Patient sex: M
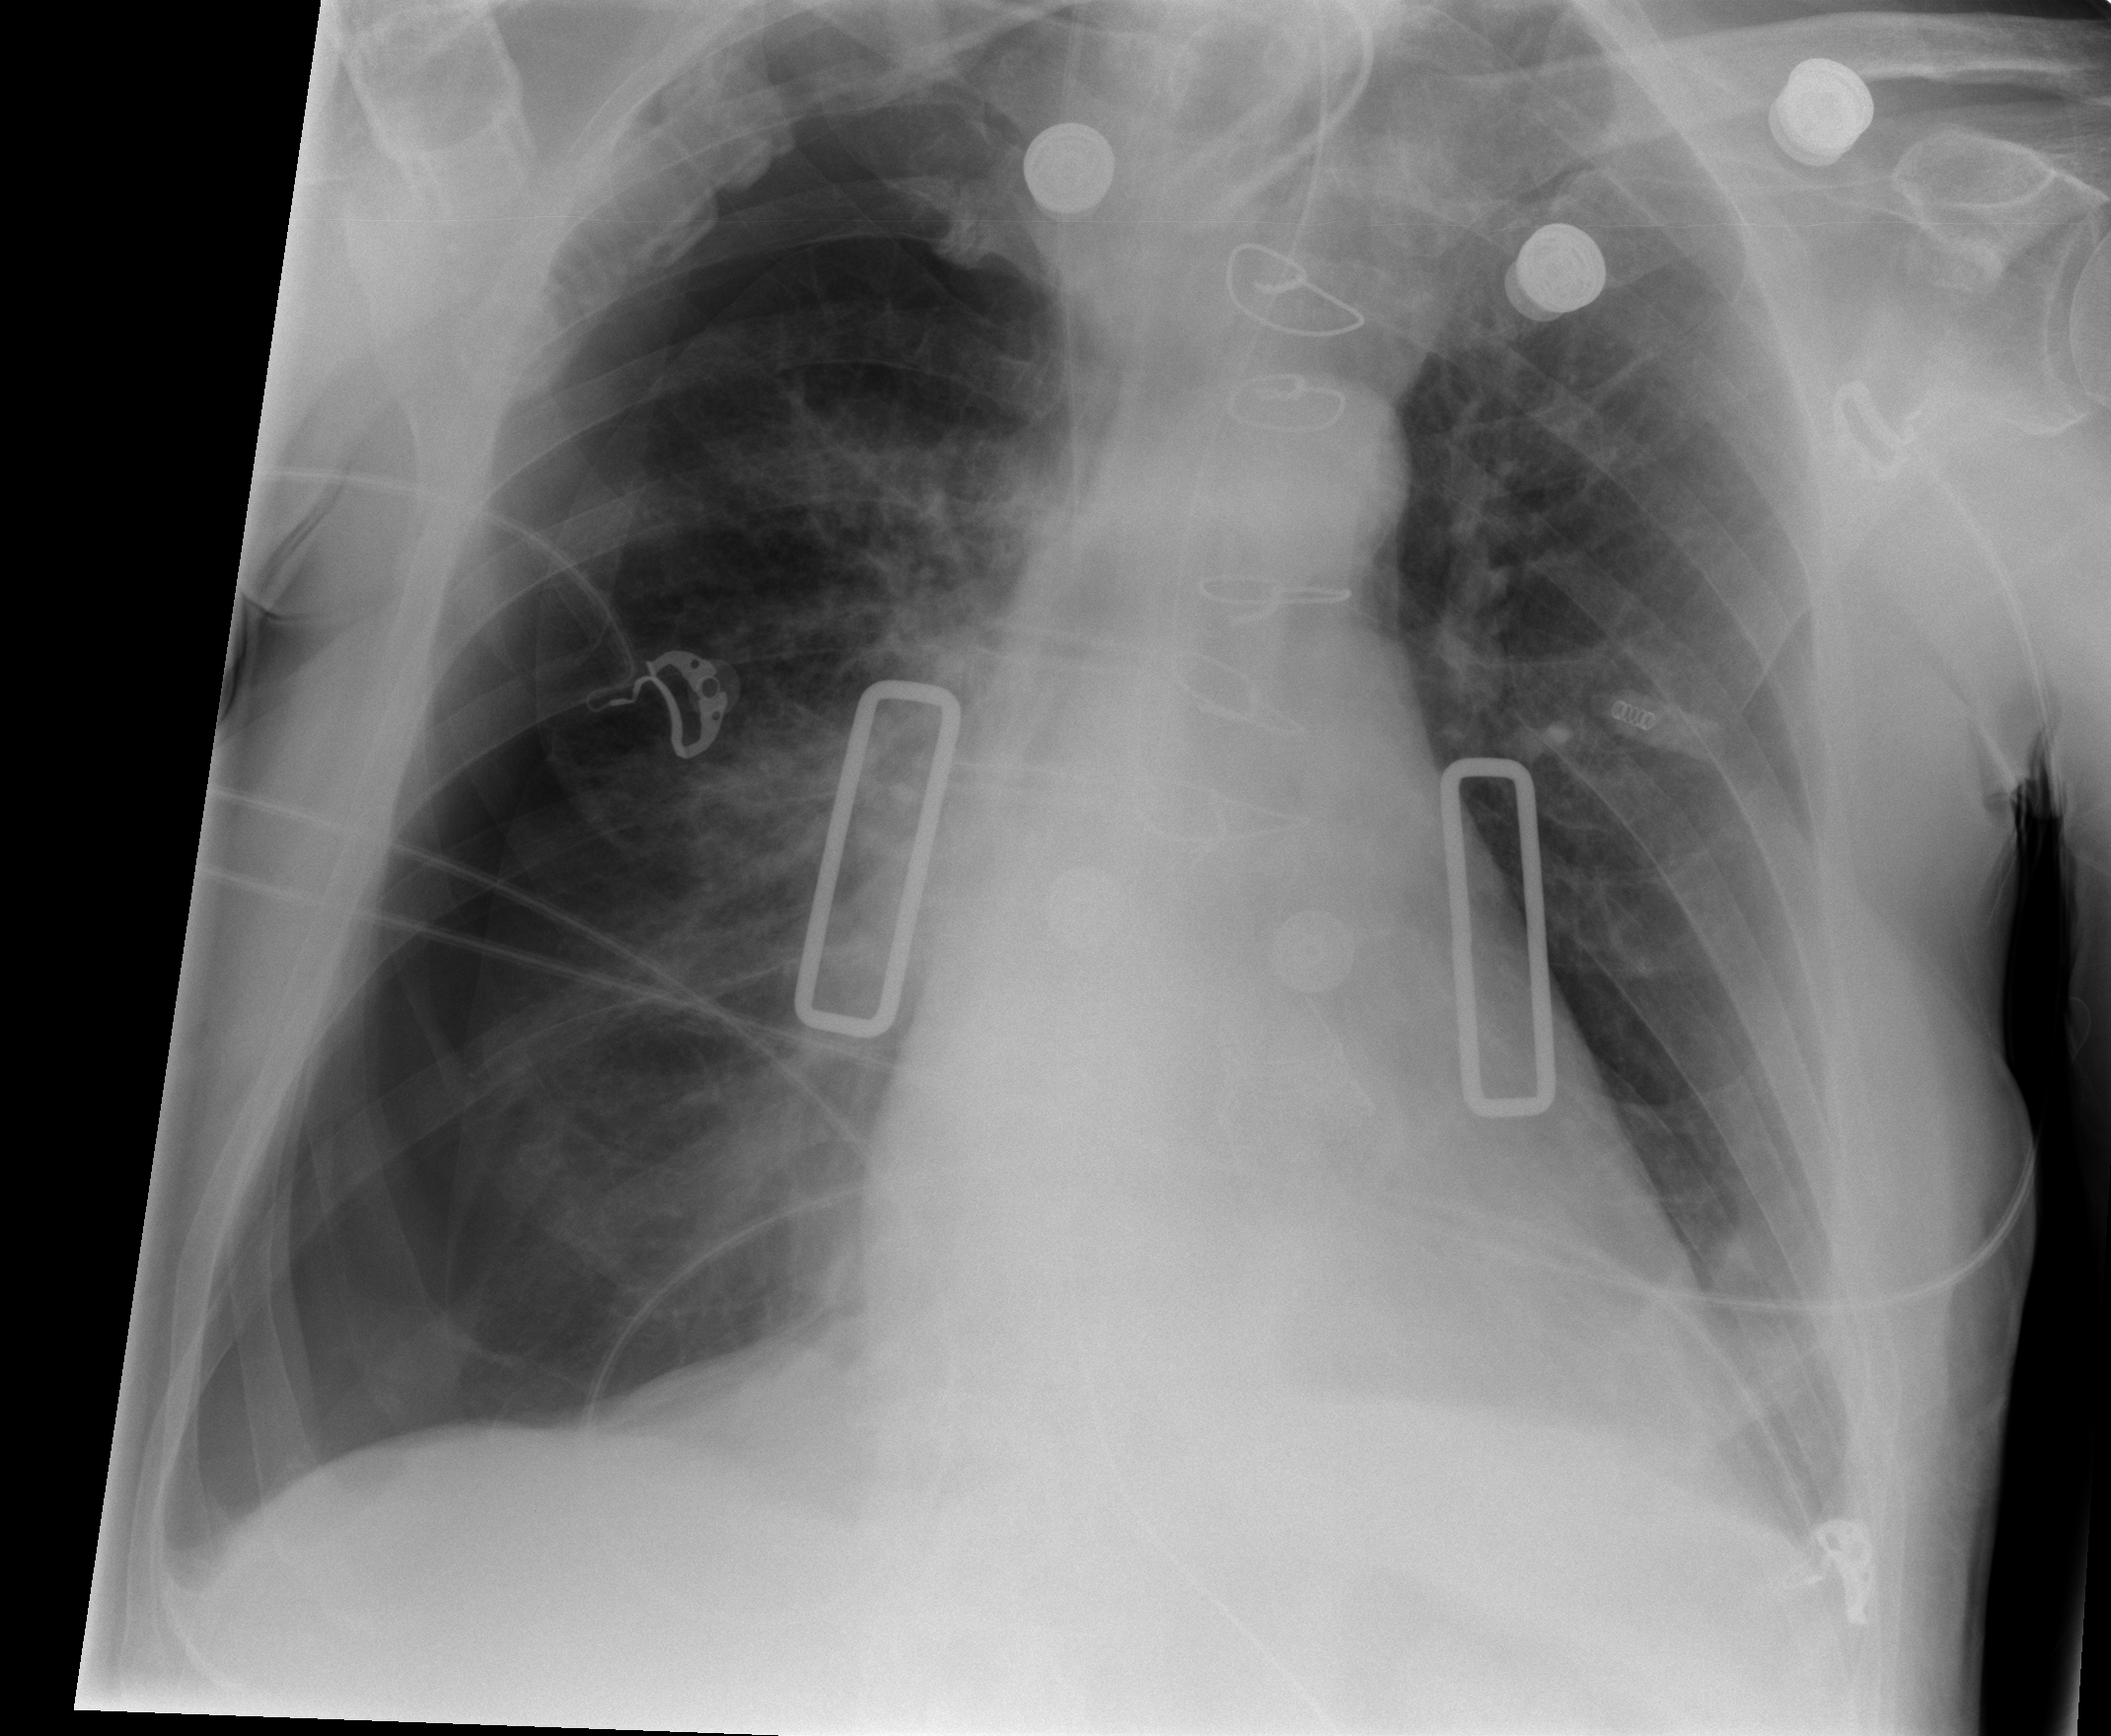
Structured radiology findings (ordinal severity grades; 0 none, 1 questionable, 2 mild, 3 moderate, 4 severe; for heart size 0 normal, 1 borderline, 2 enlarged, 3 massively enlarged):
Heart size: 2
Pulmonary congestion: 2
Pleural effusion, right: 2
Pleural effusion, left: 1
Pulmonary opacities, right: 1
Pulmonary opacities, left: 0
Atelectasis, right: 2
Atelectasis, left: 2